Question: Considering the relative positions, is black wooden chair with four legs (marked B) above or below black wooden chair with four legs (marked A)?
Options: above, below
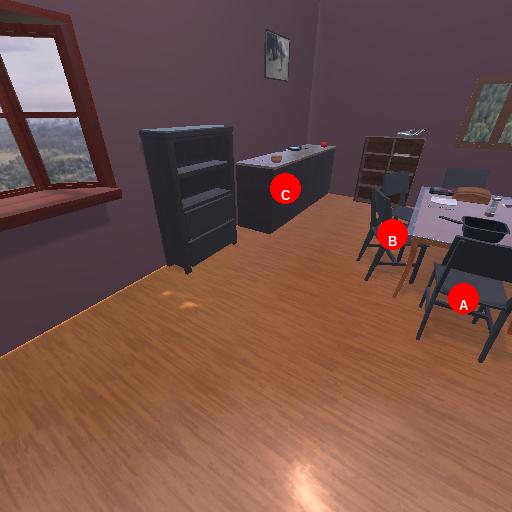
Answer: above